Question: I have two types of input. A 'select' dropdown box, and a regular 'input'.
On the 'input', I have added a 'padding: 10px;' that makes it look big.
The issue is once I put the select box beside it, they are both different heights.
How do I either apply the padding to the select, or make it the same height as the 'input'.
Here is a <URL>.
This is how it looks to me:
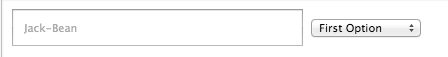
Answer: Try adding '-webkit-appearance: none' at least to the '<select>' but possibly to both. OSX really wants their controls to look apple-y